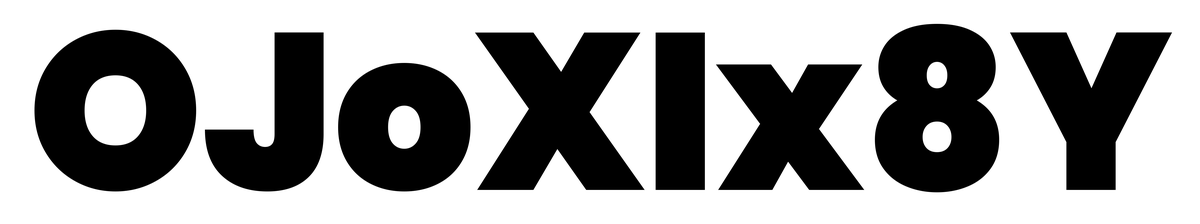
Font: Poppins-Black